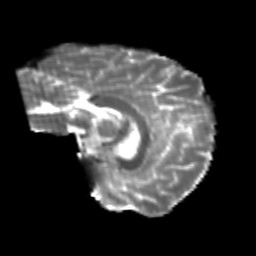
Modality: T2w
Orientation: sagittal
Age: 21
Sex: male
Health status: healthy
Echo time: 0.074 s